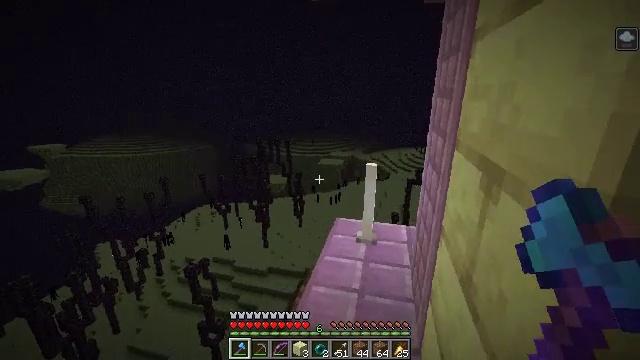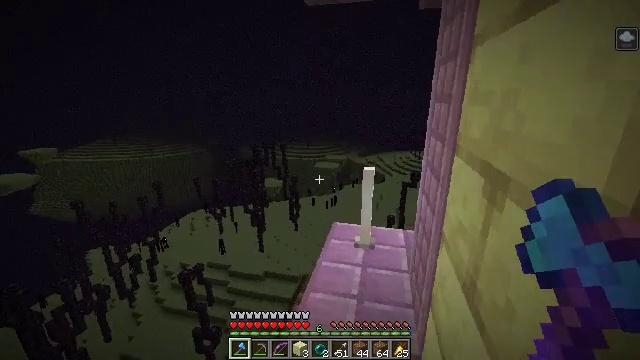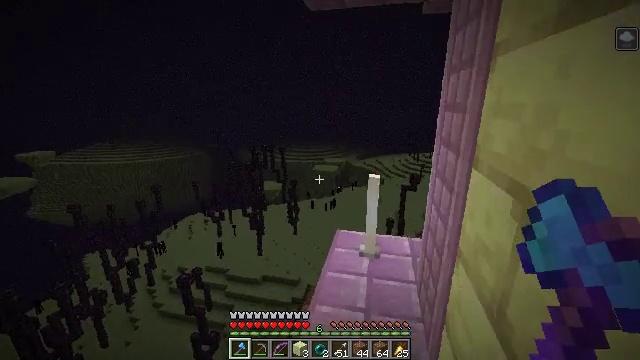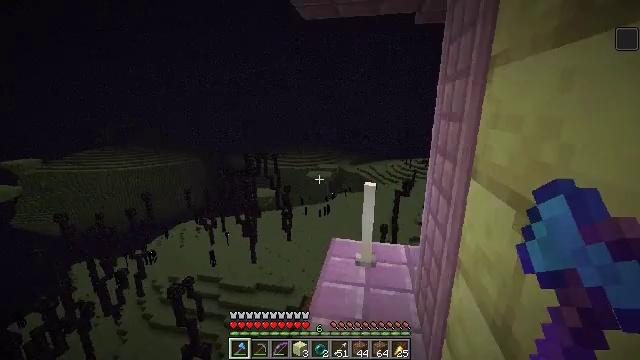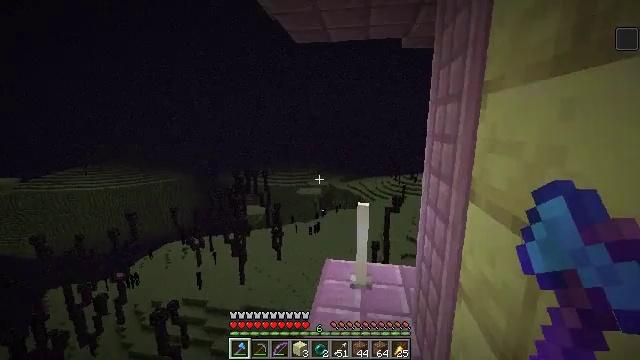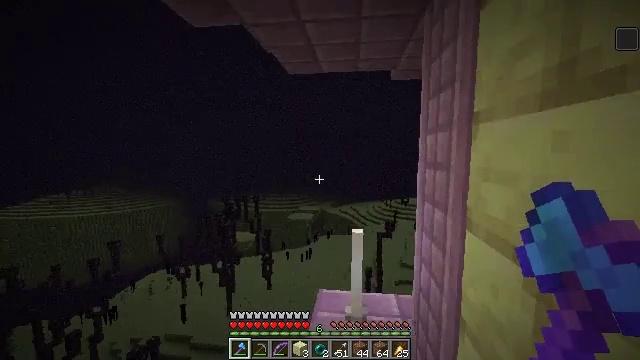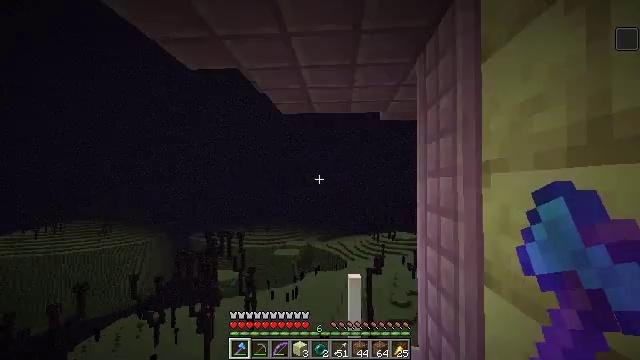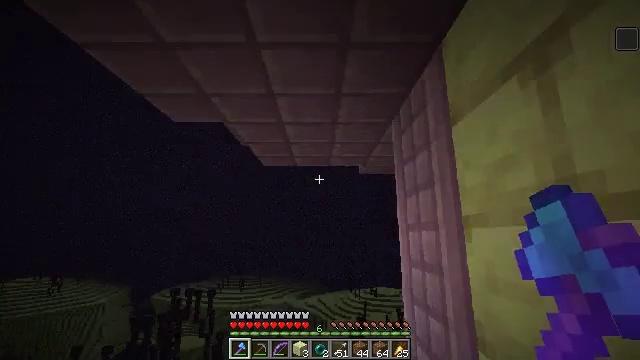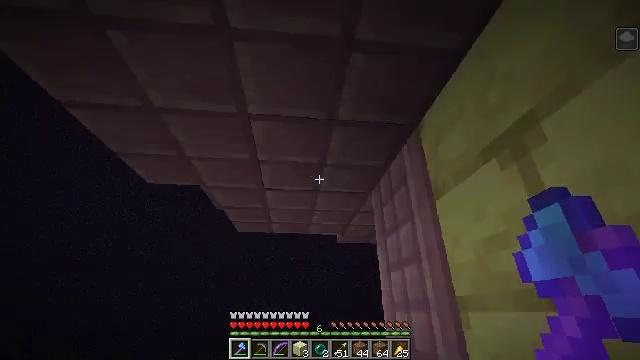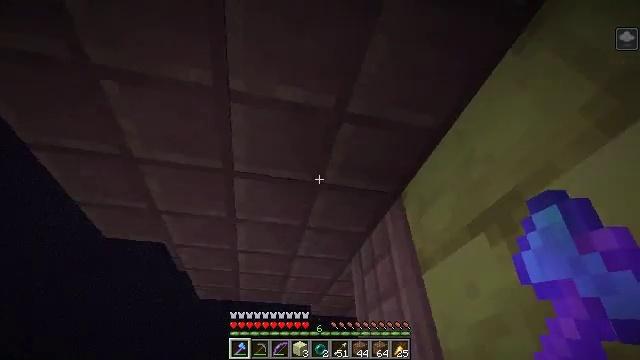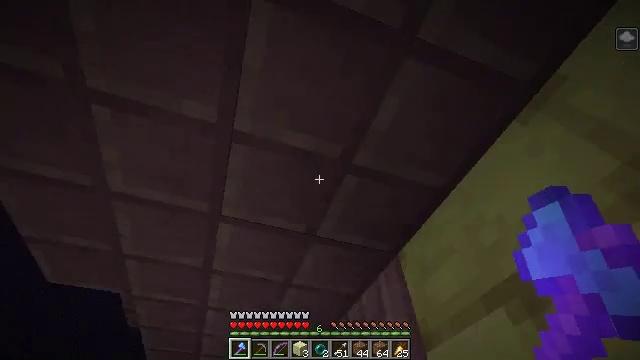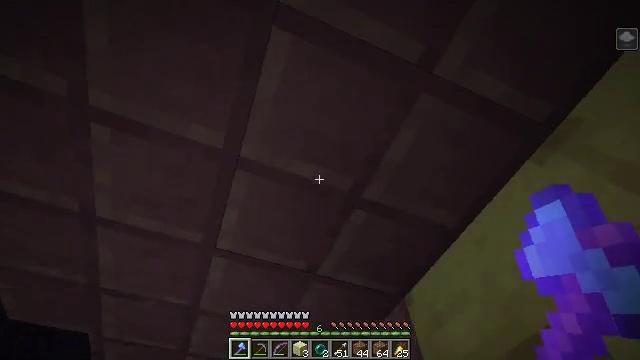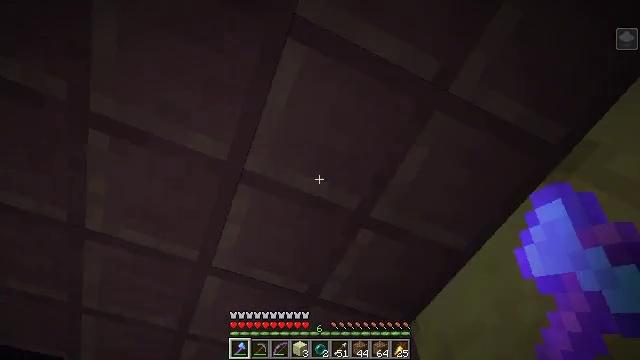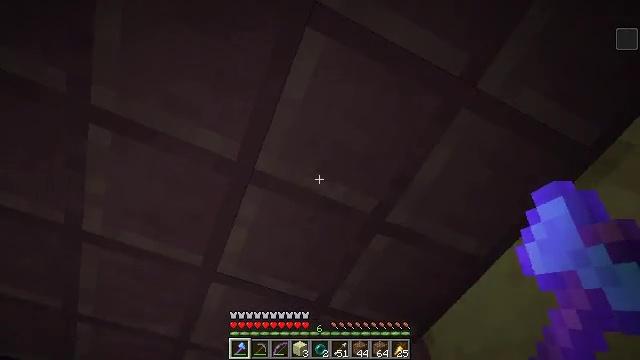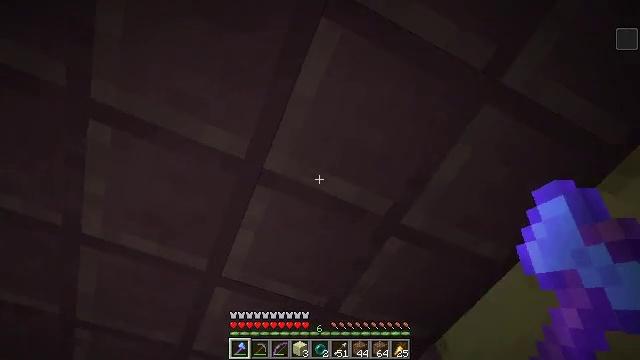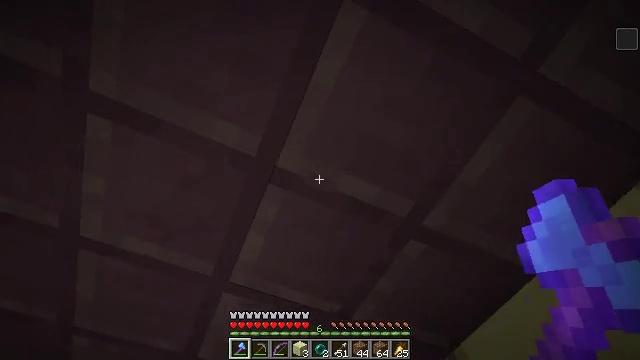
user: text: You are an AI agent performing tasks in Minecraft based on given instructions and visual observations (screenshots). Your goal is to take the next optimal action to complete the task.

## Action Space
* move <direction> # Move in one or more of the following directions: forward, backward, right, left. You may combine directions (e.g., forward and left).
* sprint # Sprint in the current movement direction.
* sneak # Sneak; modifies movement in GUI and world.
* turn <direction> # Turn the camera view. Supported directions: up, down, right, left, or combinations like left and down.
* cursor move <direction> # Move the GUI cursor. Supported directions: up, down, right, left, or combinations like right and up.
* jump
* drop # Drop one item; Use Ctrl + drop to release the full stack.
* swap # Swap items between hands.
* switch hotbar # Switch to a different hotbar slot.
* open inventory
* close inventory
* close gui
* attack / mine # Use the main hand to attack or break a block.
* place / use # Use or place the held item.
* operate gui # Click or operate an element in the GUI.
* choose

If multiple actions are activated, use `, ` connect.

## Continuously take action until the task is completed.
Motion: motion action
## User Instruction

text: Destroy the end rod to pick it up.
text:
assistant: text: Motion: move forward, sneak, turn right
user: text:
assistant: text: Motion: move forward, sneak
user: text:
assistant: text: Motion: move forward, sneak, turn right and up
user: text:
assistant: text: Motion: move forward and move left, sneak, turn right and up
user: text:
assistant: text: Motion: move forward and move left, sneak, turn right and up
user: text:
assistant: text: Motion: move forward and move left, sneak, turn right and up
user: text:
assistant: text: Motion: move forward and move left, sneak, turn right and up
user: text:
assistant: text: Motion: move forward and move left, sneak, turn right and up
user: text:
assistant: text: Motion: move forward and move left, sneak, turn right and up
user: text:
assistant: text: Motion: move forward, sneak, turn right and up
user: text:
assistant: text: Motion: move forward, sneak, turn right and up
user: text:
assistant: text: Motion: sneak, turn right and up
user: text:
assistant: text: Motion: sneak
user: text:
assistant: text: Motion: sneak
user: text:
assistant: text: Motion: sneak
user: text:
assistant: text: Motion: sneak
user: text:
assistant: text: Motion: sneak
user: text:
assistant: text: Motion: sneak, turn right and down
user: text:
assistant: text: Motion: move left, sneak, turn right and down
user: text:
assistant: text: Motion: move left, sneak, turn right and up
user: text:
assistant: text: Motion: move left, sneak, turn right and up
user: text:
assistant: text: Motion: sneak
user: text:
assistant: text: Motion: sneak, turn right and down
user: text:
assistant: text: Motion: sneak, turn right and down
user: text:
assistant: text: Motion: move right, sneak, turn down
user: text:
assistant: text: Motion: move forward and move right, sneak, turn down
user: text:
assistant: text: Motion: move forward and move right, sneak, turn left and down
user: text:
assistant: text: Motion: move forward and move right, sneak, turn left and down
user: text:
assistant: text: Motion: move forward and move right, sneak, turn left and down
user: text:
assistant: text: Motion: move forward and move right, sneak, turn left and down